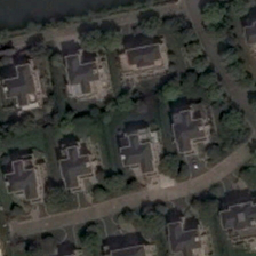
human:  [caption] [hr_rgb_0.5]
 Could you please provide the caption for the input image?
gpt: Medium sized houses are surrounded by green plants.

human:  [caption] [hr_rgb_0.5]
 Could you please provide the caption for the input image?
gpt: The middle house is surrounded by green plants.

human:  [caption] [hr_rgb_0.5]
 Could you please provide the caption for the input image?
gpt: Medium housing with grey roof in the center.

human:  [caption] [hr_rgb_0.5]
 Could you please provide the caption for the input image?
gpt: In the middle is a medium-sized house with a grey roof.

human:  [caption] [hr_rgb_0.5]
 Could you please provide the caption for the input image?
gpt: the residential medium is surrounded by green plants.